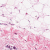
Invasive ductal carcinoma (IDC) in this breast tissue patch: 0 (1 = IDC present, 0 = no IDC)